Field crop: maize
Growth stage: 1
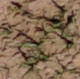
Species: lolium